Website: macys
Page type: customer-info-address
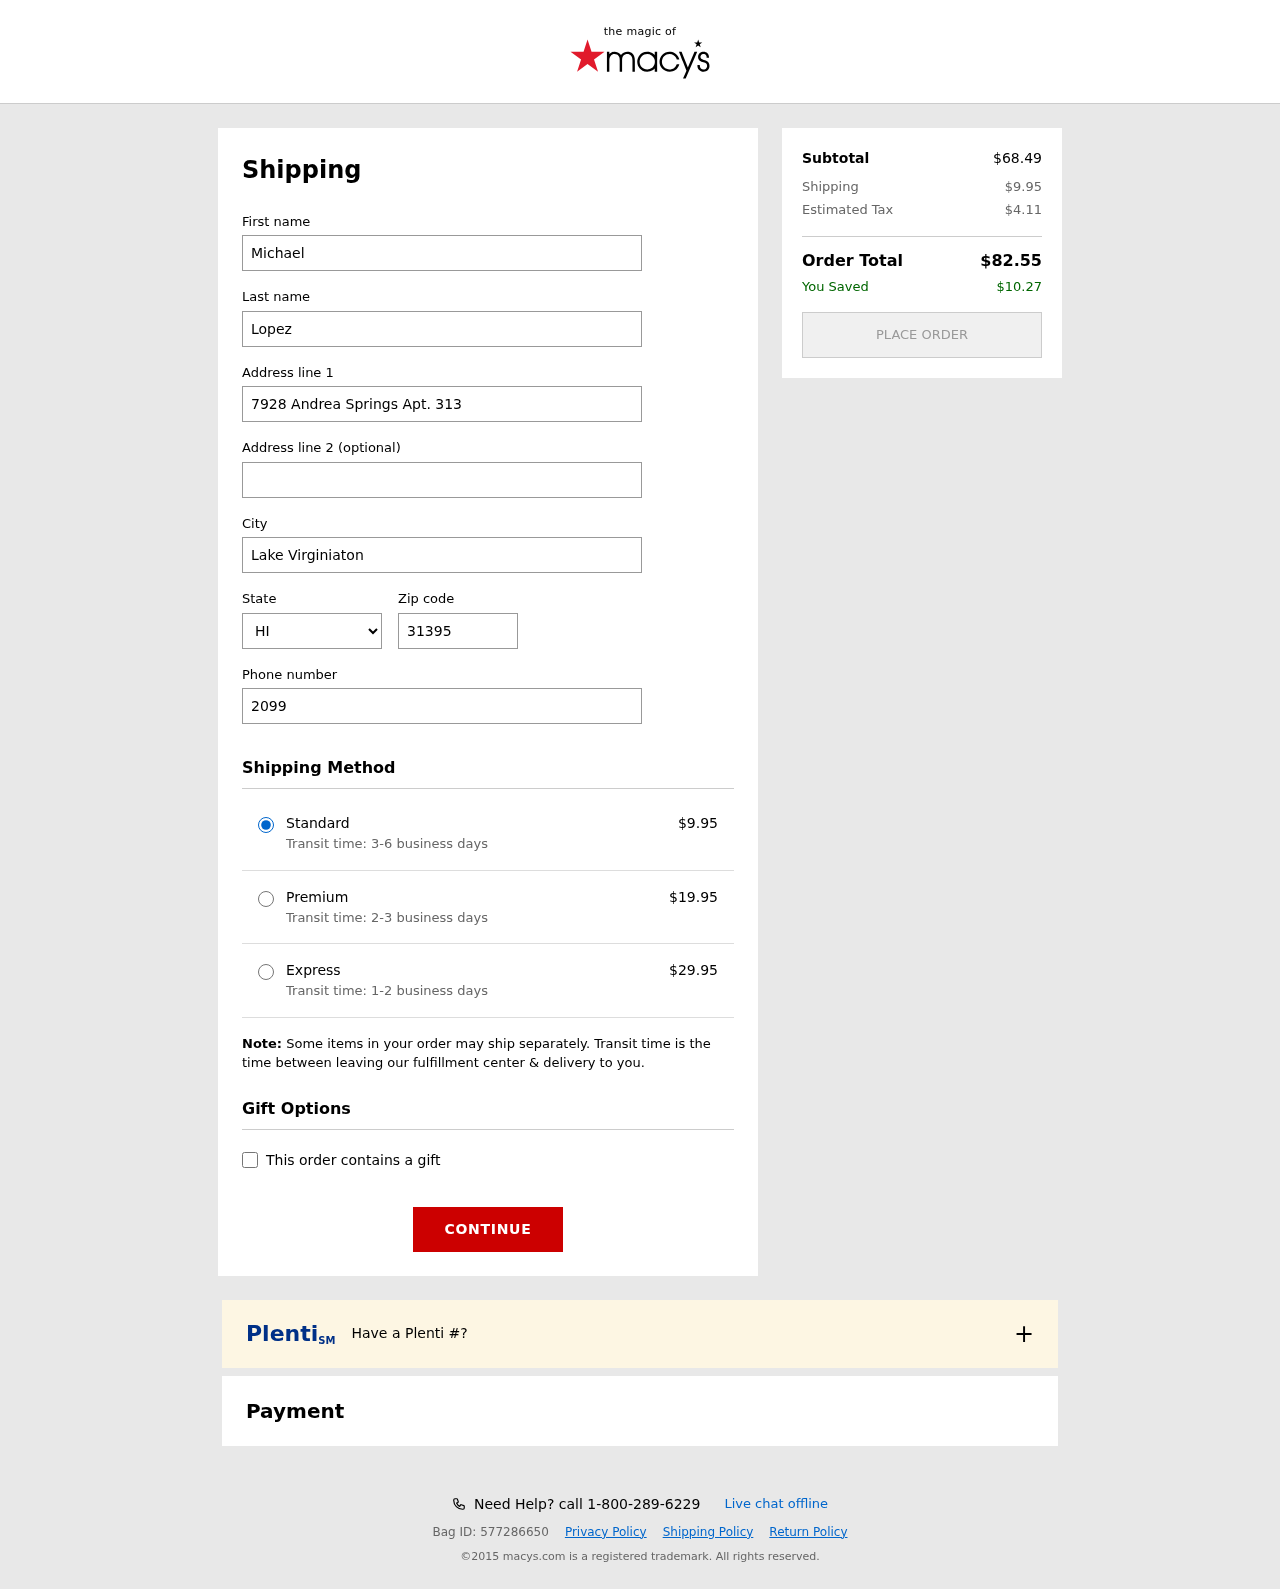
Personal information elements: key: PII_CITY
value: Lake Virginiaton
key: PII_FIRSTNAME
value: Michael
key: PII_LASTNAME
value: Lopez
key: PII_PHONE
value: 2099735211
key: PII_POSTCODE
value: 31395
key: PII_STATE_ABBR
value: HI
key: PII_STREET
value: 7928 Andrea Springs Apt. 313
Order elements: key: ORDER_SHIPPING_COST
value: $9.95
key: ORDER_SHIPPING_COST_PREMIUM
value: $19.95
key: ORDER_SHIPPING_COST_EXPRESS
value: $29.95
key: ORDER_SUBTOTAL
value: $68.49
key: ORDER_TAX
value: $4.11
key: ORDER_TOTAL
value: $82.55
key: ORDER_SAVINGS
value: $10.27